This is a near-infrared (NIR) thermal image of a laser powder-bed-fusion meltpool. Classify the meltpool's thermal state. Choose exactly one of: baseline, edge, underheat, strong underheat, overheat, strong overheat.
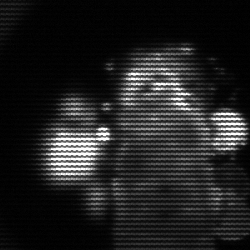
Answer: strong underheat